Question: I have 2 shader programs - one for rendering sprites with textures and the second one to render polygons. I have enabled blending and Z-buffer like so:
'''
GLES20.glEnable(GLES20.GL_BLEND);
GLES20.glBlendFunc(GLES20.GL_ONE, GLES20.GL_ONE_MINUS_SRC_ALPHA);
GLES20.glEnable( GLES20.GL_DEPTH_TEST );
GLES20.glDepthFunc( GLES20.GL_LEQUAL );
GLES20.glDepthMask( true );
GLES20.glDepthRangef(0, maxZDepth); //maxZDepth = 100f;
'''
And my rendering consists of 2 rendering invocations (glDrawElements): one for sprites and right after it for polygons with adequate shader programs... The order of sending object's data (vertices etc...) to shader is sorted from the objects' lowest Z value to the highest and I also had to add such instruction to my sprites' shader:
'''
if(gl_FragColor.a == 0.0)
discard;
'''
Now, the blending and Z-buffer are working properly but only in the scope of one shader at a time. The blending of the objects drawn by first shader doesn't seem to be relevant for the second shader... Here's an example:

The sprite here has higher Z value than the brown polygon beneath it and that's why it's drawn on the polygon but blending fails and you can see the grey background (created by glClearColor) showing around the sprite...
Does anybody know some good solution to this problem? I thought about combining 2 shader programs into one and then there would be only 1 rendering invocation which I hope would solve it but I'd prefer to preserve 2 separate shader programs for sprites and polygons...
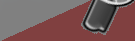
Answer: Based on the brief comment discussion, the issue is:
The depth buffer holds only one depth per pixel. A partially transparent pixel combines two colours from different depths. But it can be assigned only one depth. That ends up being the depth of the closer pixel.
In an ideal world if you drew something far away and opaque, then something near and transparent, then something in between and opaque then the final output would be a mix of the thing in between and the thing near. What will actually happen is the transparent thing will set its depth to the depth buffer. When you come to draw the in between thing, no pixels will be output because it is further away than the nearest thing in the depth buffer. So you'll end up with the far away thing mixed with the near thing, as though the in between thing had never been drawn.
There are a bunch of solutions depending on how strictly accurate you want to be, how much of your geometry is at least partly transparent and how much time you have.
First of all, if you have any geometry that is definitely completely opaque then you can just draw all of that first, in whichever order is most efficient.
Sorting transparent geometry and rendering back to front is the most obvious solution. That's great except that not all geometry can be drawn correctly by just going back to front (see e.g. mutual overlap) and in the most naive implementation your GL state changes can end up being hugely expensive as possibly instead of drawing 50,000 triangles with one shader, then switching and drawing 50,000 with a second, you draw a triangle, switch, draw, switch, draw, etc, for 99,999 switches.
If additive transparency is acceptable then you can just fill in the transparent stuff in any old order without writing to the depth buffer at all.
Something Nvidia proposed was taking advantage of multi-sampling but possibly ramping it up a little. Imagine more like 8x8 or 16x16 pixel samples being combined for each pixel. In that case you draw transparency not by reading from the frame buffer, mixing, and writing out again, but by just writing e.g. only half the samples in each cell if transparency is 50%. You pick the half randomly. That gives you order-independent transparency of increasing quality as you increase the cell size.
Assuming your polygons are always opaque and your sprites all potentially partially transparent then, as I think you're now doing, draw the polygons first, then draw the sprites in back-to-front order.